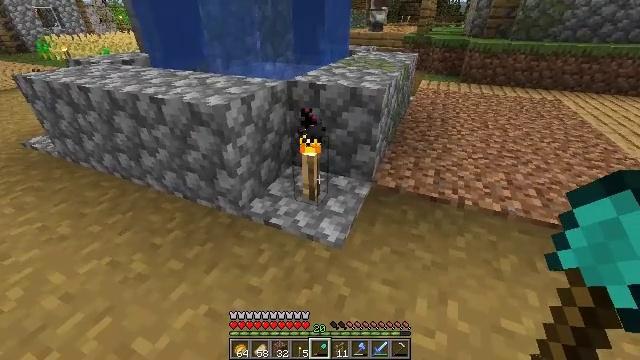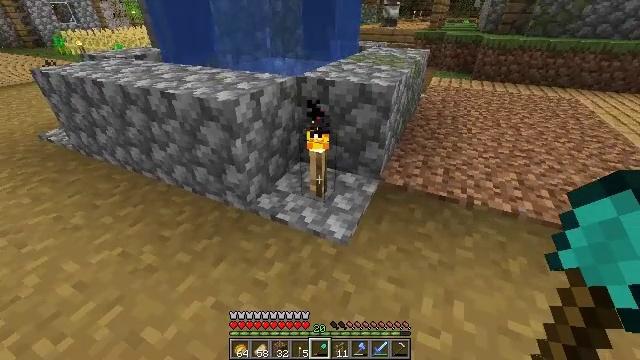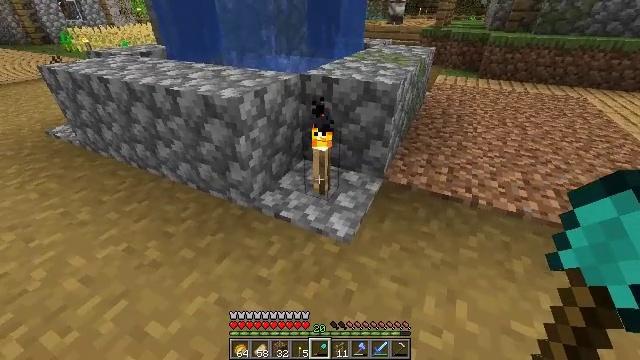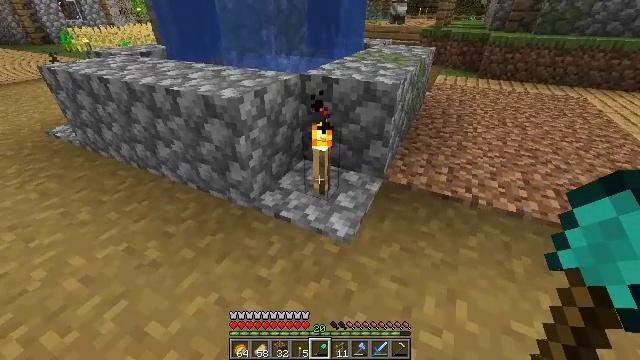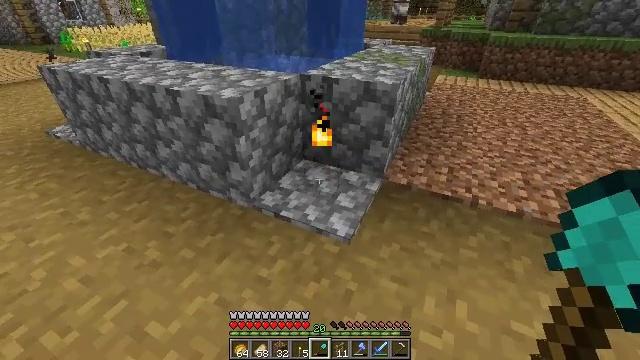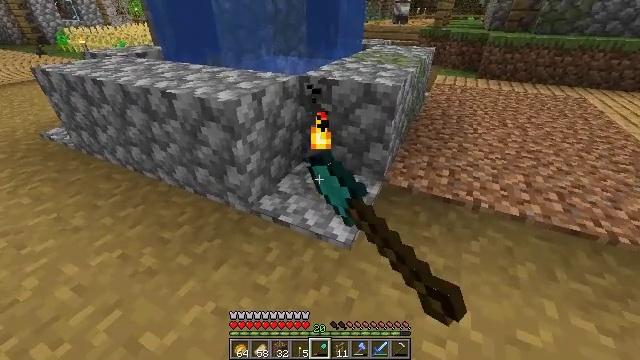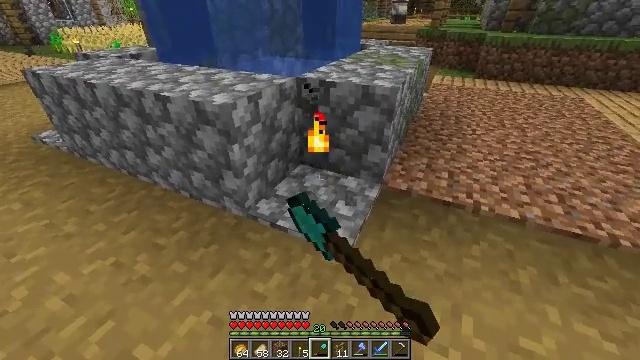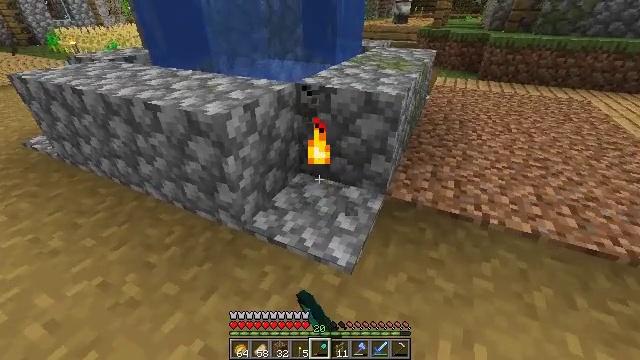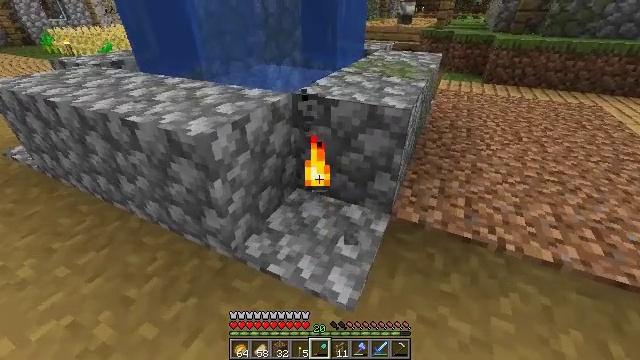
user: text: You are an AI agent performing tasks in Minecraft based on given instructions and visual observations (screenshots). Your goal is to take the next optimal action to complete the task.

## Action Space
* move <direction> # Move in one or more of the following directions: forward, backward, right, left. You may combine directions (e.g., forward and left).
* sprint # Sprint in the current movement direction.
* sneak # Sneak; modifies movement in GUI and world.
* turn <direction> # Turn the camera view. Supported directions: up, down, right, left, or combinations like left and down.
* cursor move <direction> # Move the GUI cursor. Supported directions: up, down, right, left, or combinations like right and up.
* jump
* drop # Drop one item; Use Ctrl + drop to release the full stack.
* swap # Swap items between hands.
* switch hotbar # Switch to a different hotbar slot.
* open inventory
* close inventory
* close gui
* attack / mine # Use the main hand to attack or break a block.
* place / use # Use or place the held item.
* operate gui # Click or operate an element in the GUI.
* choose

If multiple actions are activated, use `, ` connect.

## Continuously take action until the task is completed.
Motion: motion action
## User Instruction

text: Break the torch to collect it.
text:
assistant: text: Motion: turn left
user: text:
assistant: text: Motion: no_op
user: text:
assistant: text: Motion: no_op
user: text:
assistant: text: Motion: attack / mine
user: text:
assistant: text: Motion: move forward, attack / mine
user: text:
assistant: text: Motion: move forward
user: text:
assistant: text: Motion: move forward
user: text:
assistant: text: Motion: move forward
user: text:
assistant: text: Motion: no_op